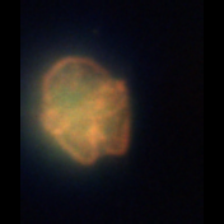
Taxon: Akashiwo
Group: Dinoflagellates